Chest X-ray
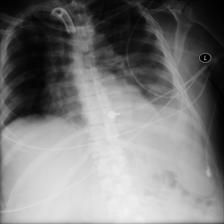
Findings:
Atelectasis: negative
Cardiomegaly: negative
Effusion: negative
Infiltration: negative
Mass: negative
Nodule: negative
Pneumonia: negative
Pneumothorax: negative
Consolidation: negative
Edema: negative
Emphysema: negative
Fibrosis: negative
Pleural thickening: negative
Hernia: negative